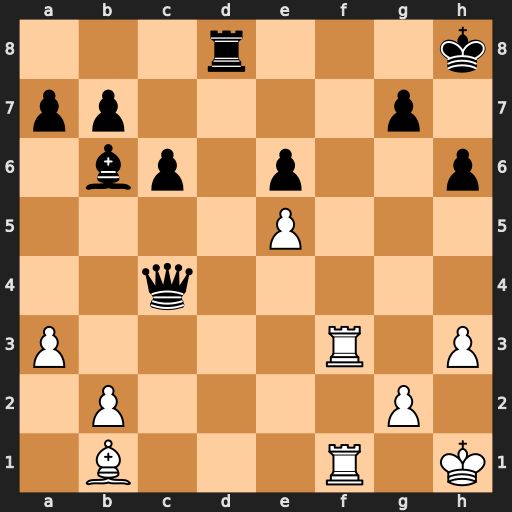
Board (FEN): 3r3k/pp4p1/1bp1p2p/4P3/2q5/P4R1P/1P4P1/1B3R1K
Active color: w
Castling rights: -
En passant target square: -
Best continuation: Rf8+ Rxf8 Rxf8#